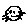
Label: cat